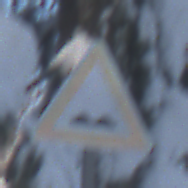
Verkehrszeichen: UnebeneFahrbahn
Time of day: MorningAfternoon
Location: Outdoor (Nature)
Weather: Clear
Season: Winter
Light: Natural